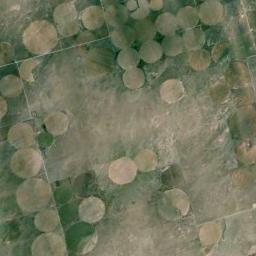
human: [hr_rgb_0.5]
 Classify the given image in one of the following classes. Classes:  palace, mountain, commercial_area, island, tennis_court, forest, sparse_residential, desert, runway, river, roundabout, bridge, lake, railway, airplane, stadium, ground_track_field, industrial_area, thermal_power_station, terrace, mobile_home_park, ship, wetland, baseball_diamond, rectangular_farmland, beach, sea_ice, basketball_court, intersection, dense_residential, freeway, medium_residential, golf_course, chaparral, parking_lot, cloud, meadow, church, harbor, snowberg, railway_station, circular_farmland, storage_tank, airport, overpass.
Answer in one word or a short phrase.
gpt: circular_farmland